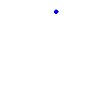
Particle: pion